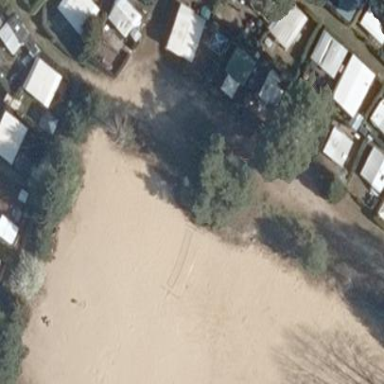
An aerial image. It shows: Sandy pitch designated for beach volleyball.